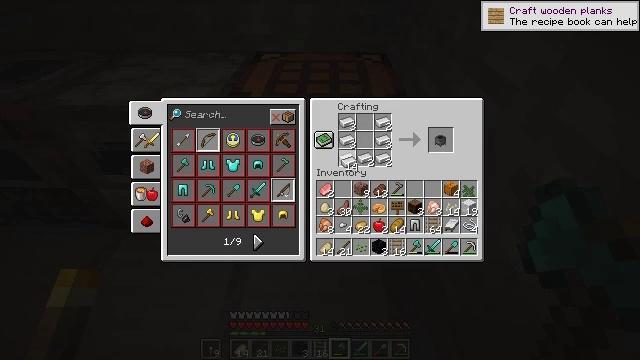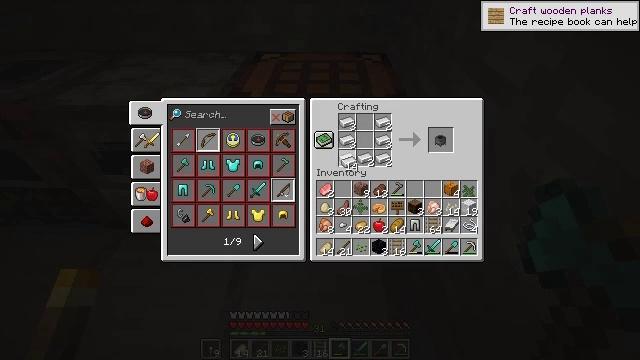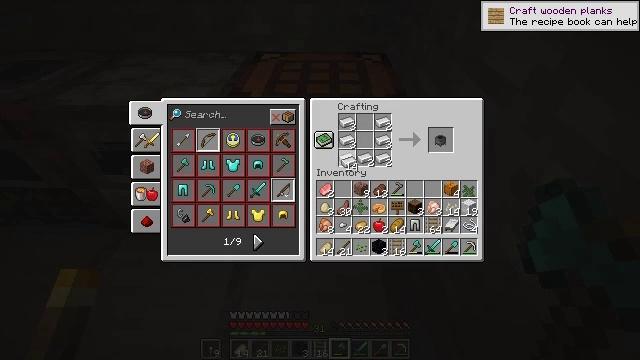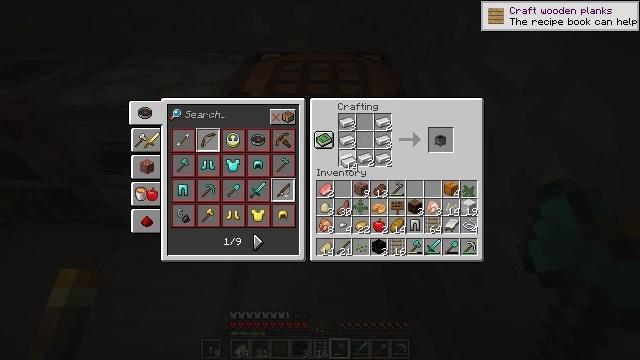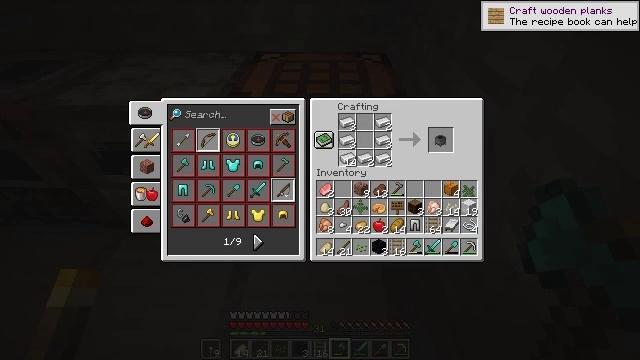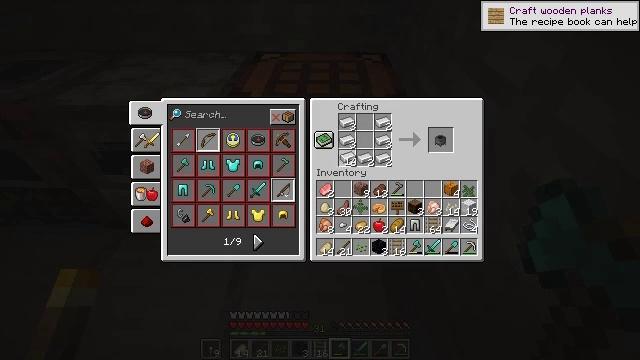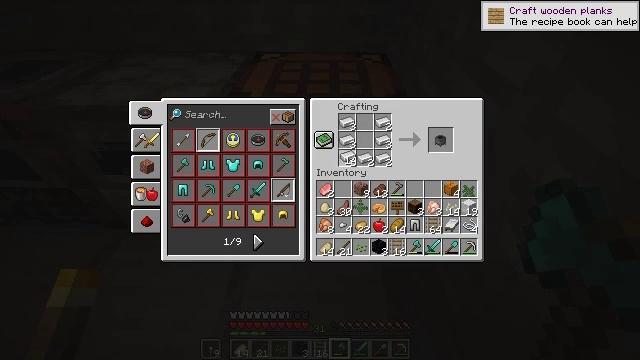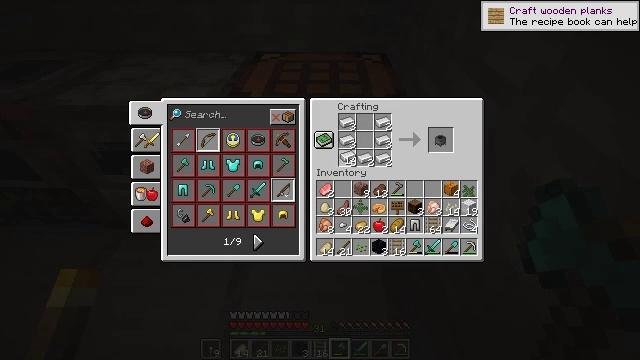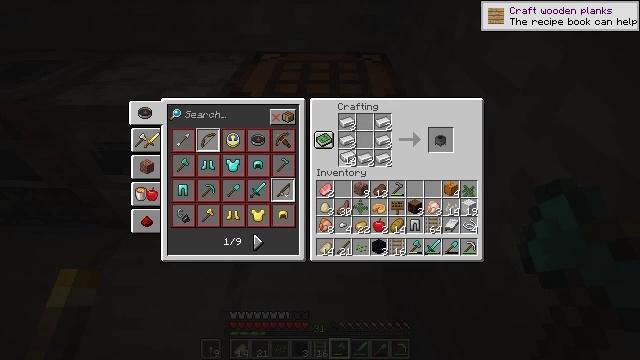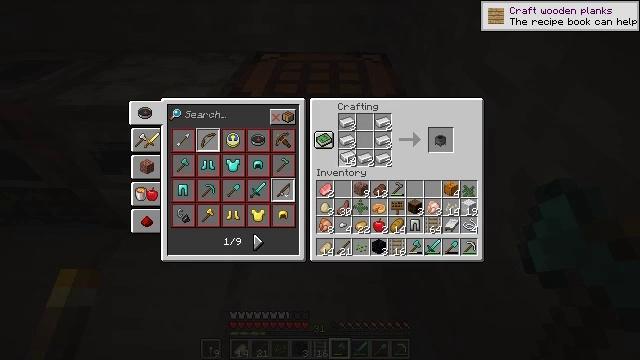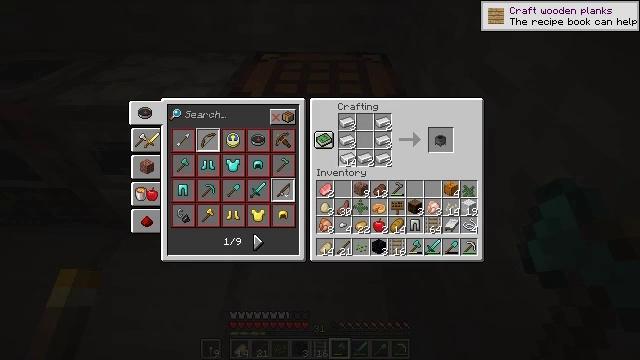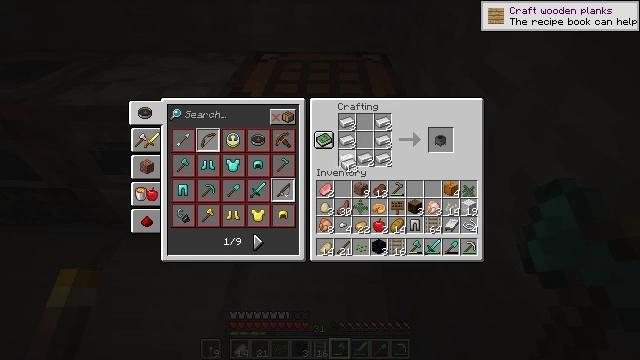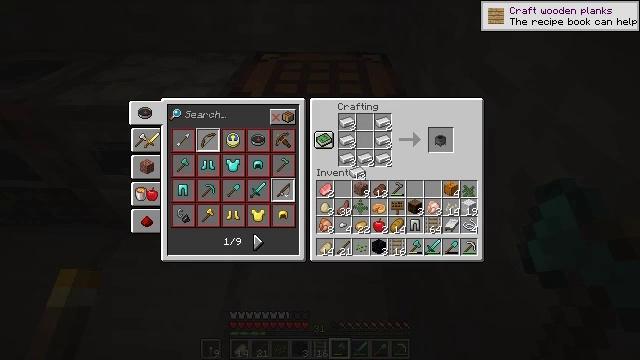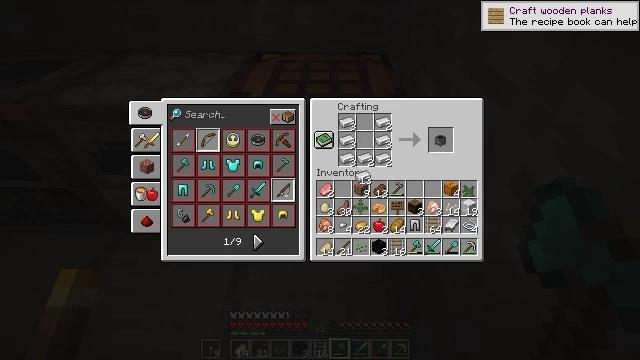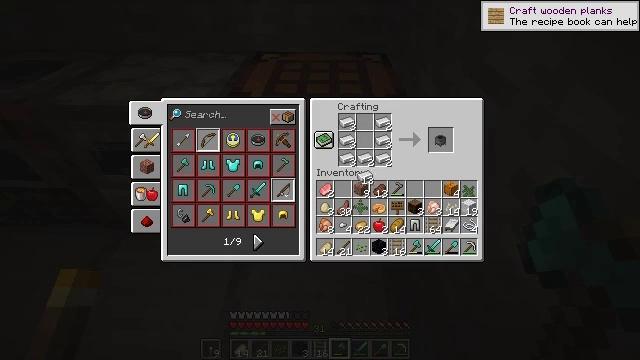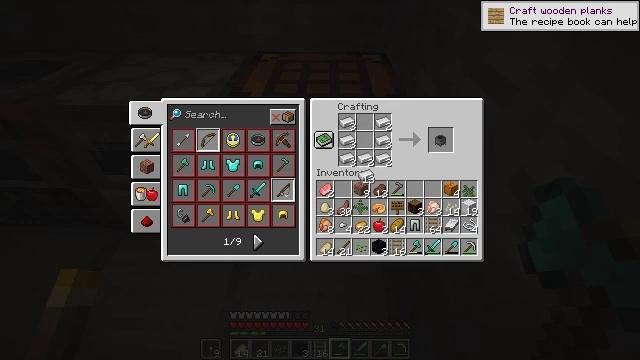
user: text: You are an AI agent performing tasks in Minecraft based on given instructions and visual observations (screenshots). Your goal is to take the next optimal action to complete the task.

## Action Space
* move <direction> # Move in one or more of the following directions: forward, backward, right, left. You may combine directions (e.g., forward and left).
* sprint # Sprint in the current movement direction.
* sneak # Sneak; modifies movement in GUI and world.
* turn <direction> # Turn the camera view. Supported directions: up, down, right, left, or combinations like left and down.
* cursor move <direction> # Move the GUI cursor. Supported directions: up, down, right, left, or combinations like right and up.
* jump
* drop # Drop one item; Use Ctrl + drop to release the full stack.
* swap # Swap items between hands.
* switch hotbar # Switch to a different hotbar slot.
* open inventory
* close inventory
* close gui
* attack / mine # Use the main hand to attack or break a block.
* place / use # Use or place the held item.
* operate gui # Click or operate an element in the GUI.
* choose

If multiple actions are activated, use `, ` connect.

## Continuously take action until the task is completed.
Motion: motion action
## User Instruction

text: Craft a set of rails using iron ingots and a stick.
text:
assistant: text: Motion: no_op
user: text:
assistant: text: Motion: no_op
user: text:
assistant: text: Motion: no_op
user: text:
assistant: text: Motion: no_op
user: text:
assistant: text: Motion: no_op
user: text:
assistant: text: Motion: no_op
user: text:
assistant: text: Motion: no_op
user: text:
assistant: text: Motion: use / place
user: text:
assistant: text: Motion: use / place
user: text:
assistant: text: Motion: use / place
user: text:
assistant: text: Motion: no_op
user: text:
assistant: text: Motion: turn right and down
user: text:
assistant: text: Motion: no_op
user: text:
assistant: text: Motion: no_op
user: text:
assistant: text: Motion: no_op
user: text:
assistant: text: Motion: no_op
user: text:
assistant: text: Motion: no_op
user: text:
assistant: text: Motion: no_op
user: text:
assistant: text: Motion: no_op
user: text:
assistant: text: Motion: turn right
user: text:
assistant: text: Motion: no_op
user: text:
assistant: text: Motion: no_op
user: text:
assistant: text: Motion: no_op
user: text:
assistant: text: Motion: no_op
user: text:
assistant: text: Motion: no_op
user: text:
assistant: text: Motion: no_op
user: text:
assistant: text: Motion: no_op
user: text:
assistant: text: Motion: no_op
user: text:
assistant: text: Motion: no_op
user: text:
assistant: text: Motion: no_op